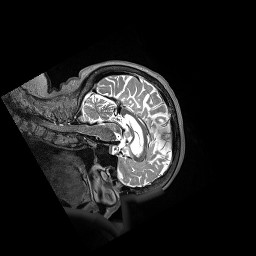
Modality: T2w
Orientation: sagittal
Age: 100
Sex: female